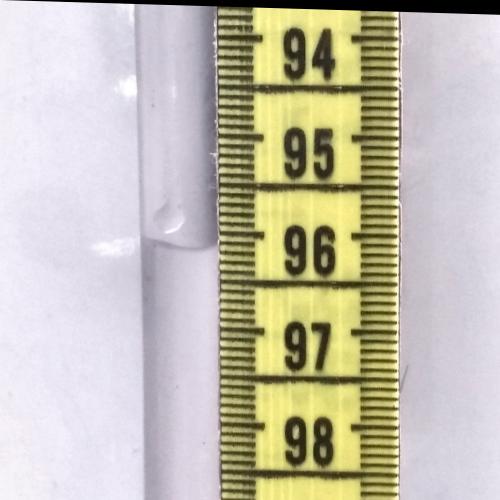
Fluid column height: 96.2 cm